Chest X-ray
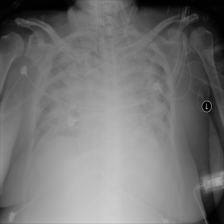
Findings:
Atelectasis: negative
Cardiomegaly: positive
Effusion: positive
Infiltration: negative
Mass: negative
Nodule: negative
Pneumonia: negative
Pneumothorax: negative
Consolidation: negative
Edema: negative
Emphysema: negative
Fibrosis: negative
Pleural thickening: negative
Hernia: negative